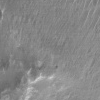
Atmospheric dust classification: not_dusty